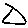
Label: triangle